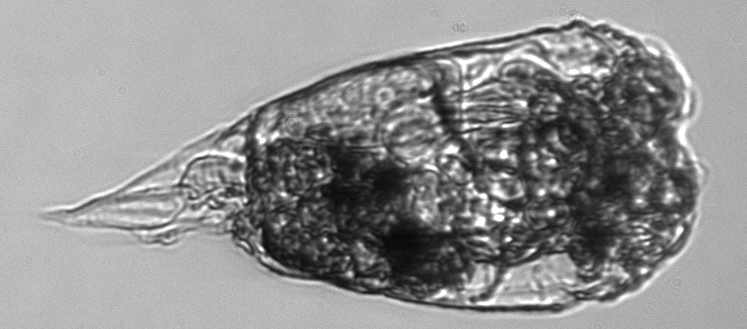
Label: zooplankton